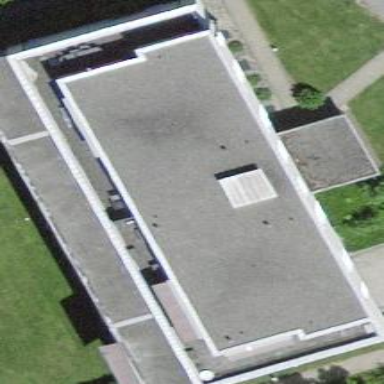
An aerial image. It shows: Apartment building with flat roof.